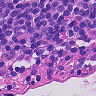
Metastatic tissue present: no